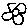
Label: flower